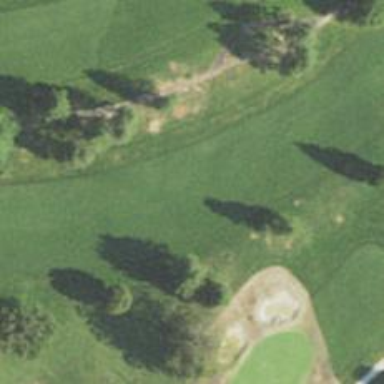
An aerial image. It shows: Golf hole.